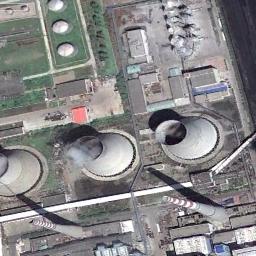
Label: thermal_power_station